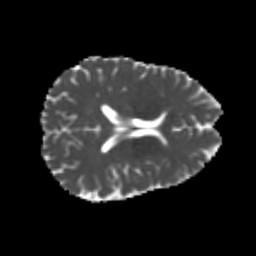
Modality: MD
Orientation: axial
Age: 22
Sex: female
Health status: healthy
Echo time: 0.074 s